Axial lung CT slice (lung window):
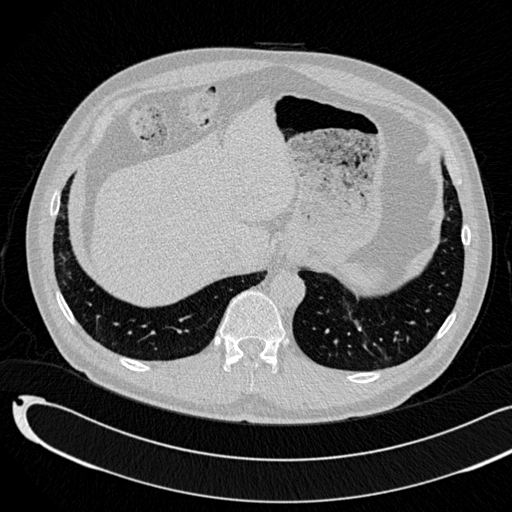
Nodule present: yes
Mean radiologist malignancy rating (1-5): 3.5